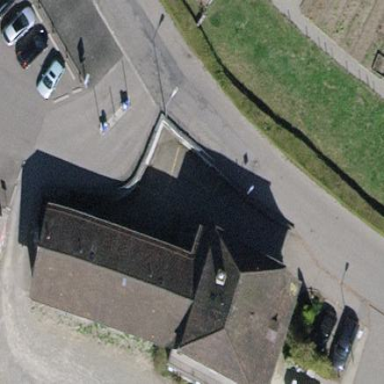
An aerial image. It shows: Hospital building with hipped roof shape.